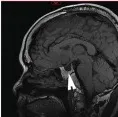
The images of the WSS patients. (C, D) Pituitary MR of the brother of proband indicated the empty sella and none pituitary gland.
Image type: radiology (mri)